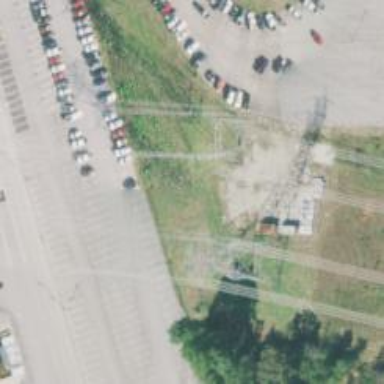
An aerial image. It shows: Lattice structure tower.